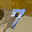
Label: 7